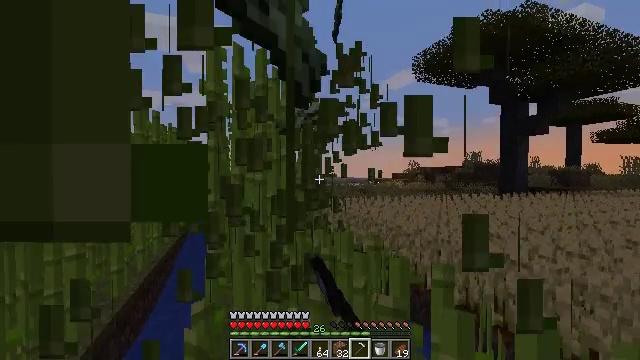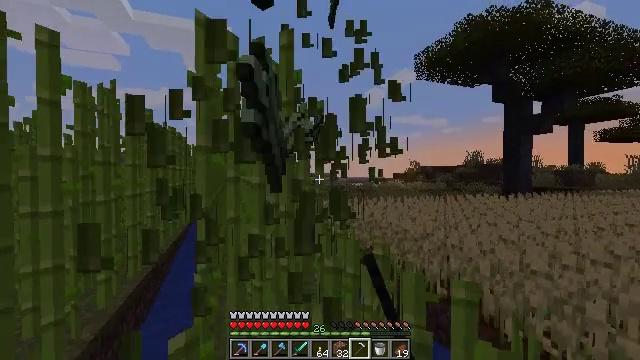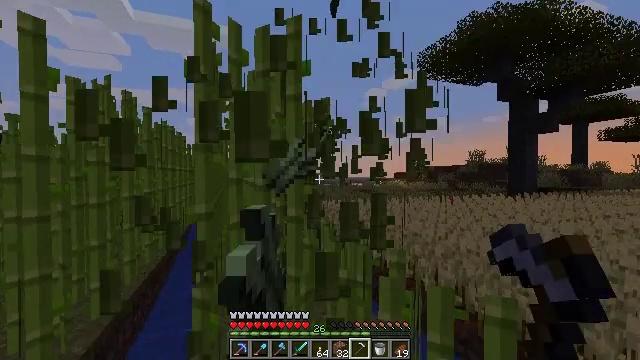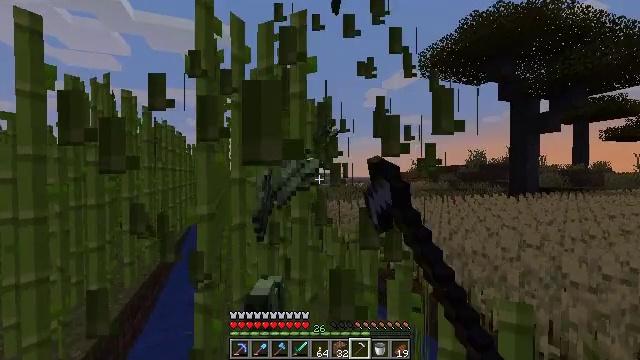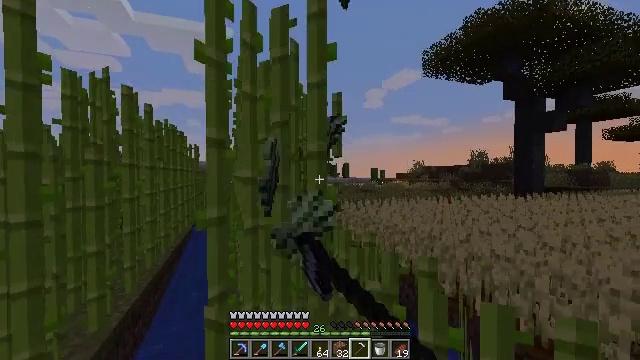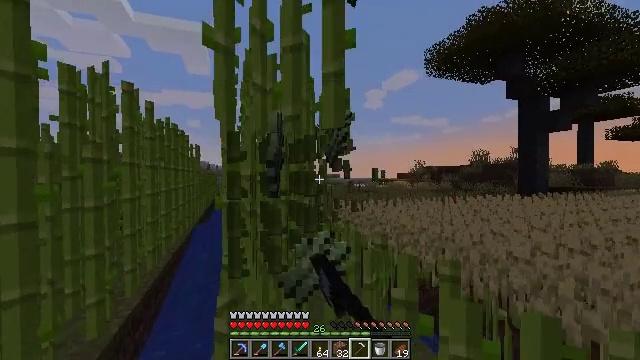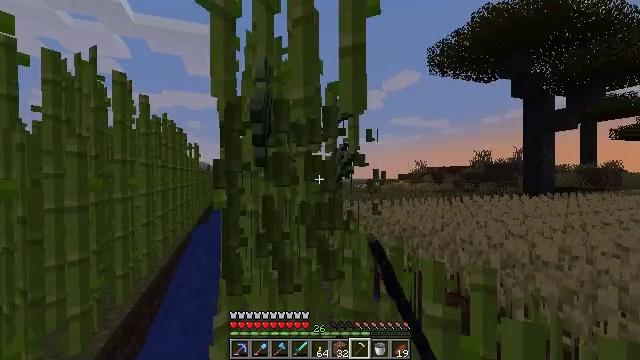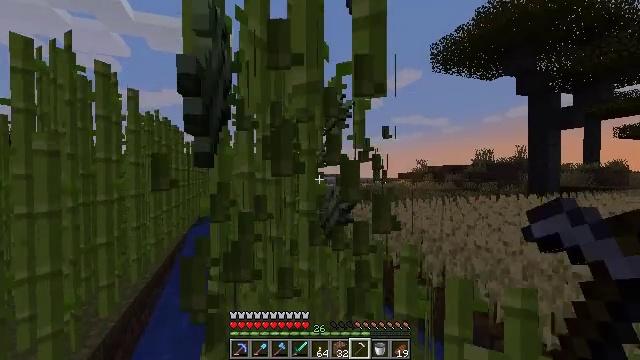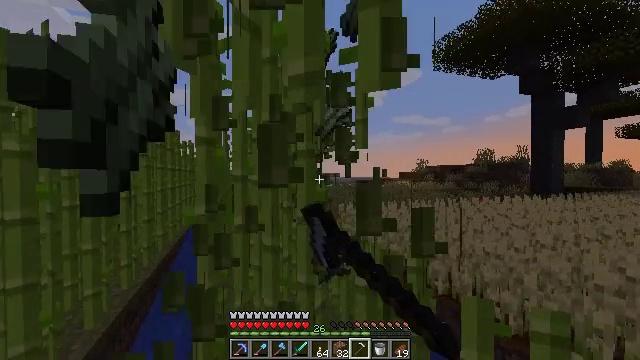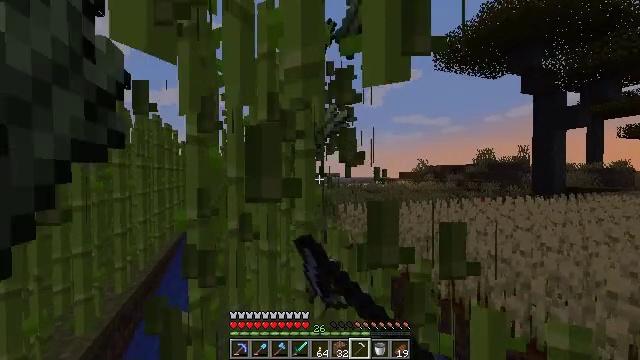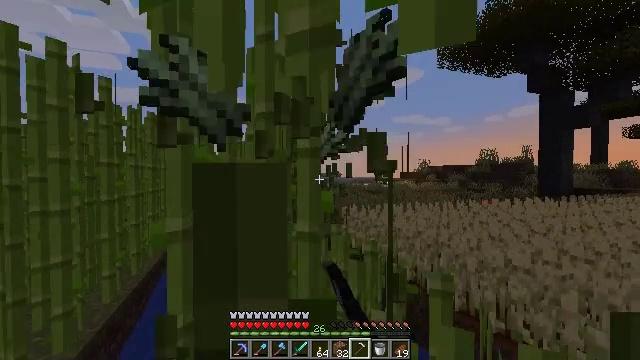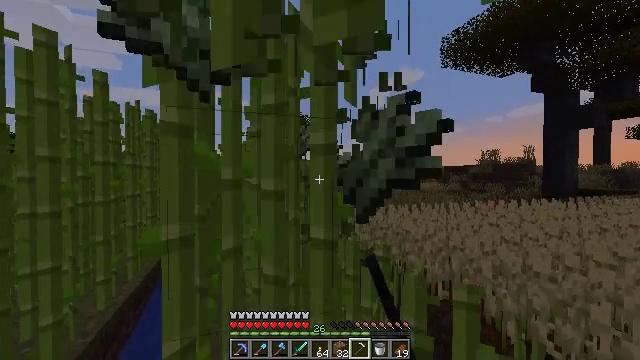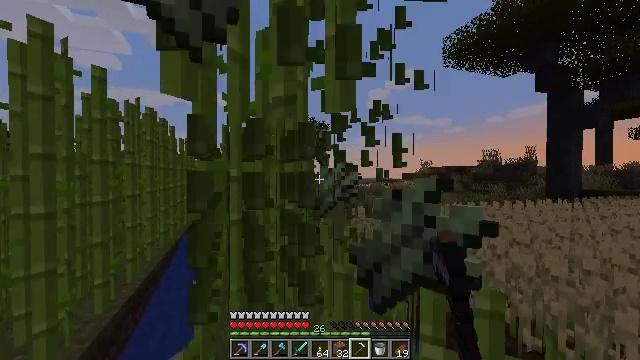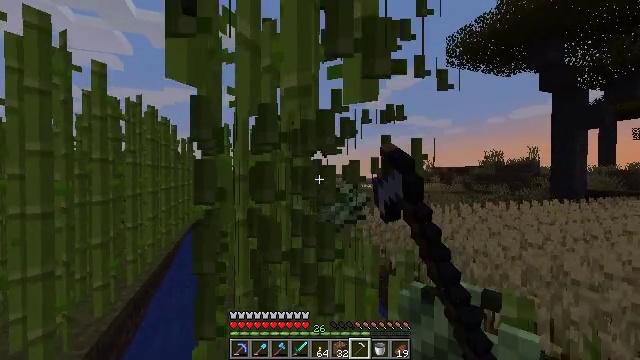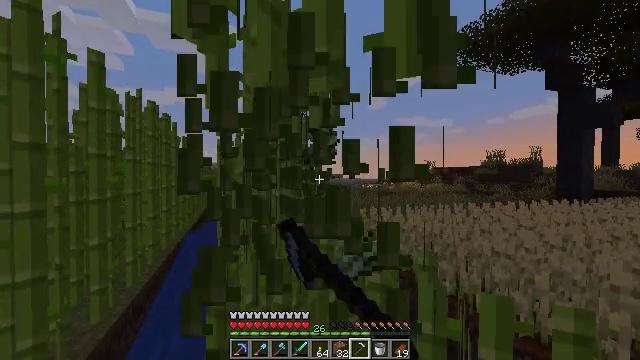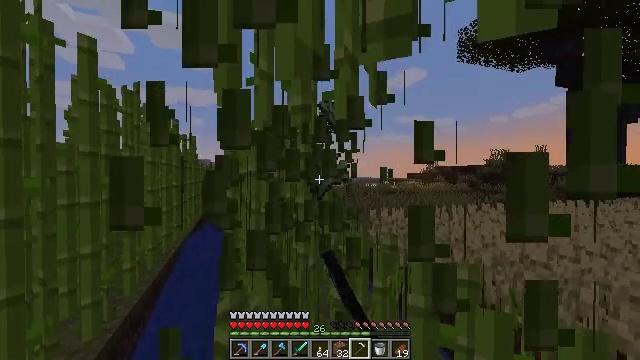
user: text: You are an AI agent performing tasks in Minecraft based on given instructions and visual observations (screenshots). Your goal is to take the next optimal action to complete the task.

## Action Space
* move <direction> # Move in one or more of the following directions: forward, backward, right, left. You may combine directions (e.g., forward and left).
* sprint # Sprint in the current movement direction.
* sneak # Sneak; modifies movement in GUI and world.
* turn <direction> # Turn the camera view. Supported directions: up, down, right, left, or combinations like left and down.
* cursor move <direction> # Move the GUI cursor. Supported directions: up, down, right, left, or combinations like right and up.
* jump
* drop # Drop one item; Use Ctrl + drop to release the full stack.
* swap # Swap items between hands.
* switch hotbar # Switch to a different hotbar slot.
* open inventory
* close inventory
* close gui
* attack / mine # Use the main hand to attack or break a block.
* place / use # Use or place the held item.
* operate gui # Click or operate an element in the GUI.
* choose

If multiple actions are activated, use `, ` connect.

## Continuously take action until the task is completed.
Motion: motion action
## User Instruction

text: Break the sugar cane.
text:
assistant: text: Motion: move forward, attack / mine
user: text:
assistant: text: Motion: move forward and move left, attack / mine
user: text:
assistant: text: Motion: move forward and move left, attack / mine
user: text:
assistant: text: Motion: move forward and move left, attack / mine
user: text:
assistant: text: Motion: move forward, attack / mine
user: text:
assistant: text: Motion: move forward, attack / mine
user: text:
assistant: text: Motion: move forward, attack / mine
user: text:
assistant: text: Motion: move forward, attack / mine
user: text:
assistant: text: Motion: move forward, attack / mine
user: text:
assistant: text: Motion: move forward and move left, attack / mine
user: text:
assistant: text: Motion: move forward and move left, attack / mine
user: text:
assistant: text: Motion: move forward and move left, attack / mine
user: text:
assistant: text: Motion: move forward and move left, attack / mine
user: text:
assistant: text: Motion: move forward, attack / mine
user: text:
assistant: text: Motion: move forward and move left, attack / mine
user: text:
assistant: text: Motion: move forward and move left, attack / mine
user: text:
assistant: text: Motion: move forward and move left, attack / mine
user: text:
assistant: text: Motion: move forward, attack / mine
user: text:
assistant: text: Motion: move forward, attack / mine
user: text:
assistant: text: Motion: move forward, attack / mine
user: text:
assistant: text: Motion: move forward, attack / mine
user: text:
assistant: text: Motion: move forward, attack / mine
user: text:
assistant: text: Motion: move forward, attack / mine
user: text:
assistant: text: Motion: move forward, attack / mine
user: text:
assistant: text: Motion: move forward, attack / mine
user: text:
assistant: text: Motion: move forward and move left, attack / mine
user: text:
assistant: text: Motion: move forward and move left, attack / mine
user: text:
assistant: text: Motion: move forward and move left, attack / mine
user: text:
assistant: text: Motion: move forward, attack / mine
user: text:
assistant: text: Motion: move forward, attack / mine